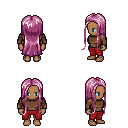
a pixel art fantasy rpg character, female body template, human, dark skin, brown long-sleeve shirt, red pants, pink extra-long hairstyle, four views (front, back, left, right), 2x2 character sprite sheet, small pixel art, hard edges, no anti-aliasing